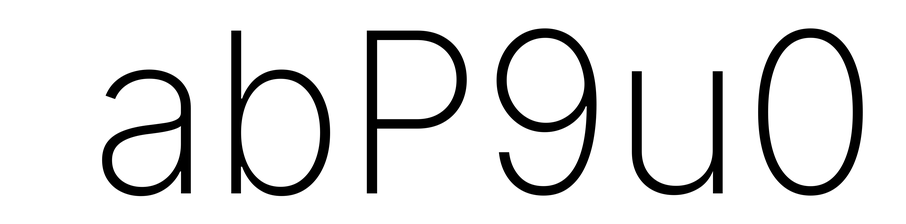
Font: Inter_ExtraLight